Question: I am actually looking for a way to display the 'debug' log inside the app e.g. inside a 'UITextView'. I just want this for debugging while developing not for productive.
I have been searching a while but you just get tips for how to change the layout of the debug log and other stuff but I don't see a way how to access the debug output.
Did anybody already do this or is there any way how to access the debug log? I could imagine Apple just blocked this totally and you cannot access this information.
I would like to get this information:

---
I found something that can <URL>. Does somebody know how to include it into a project?
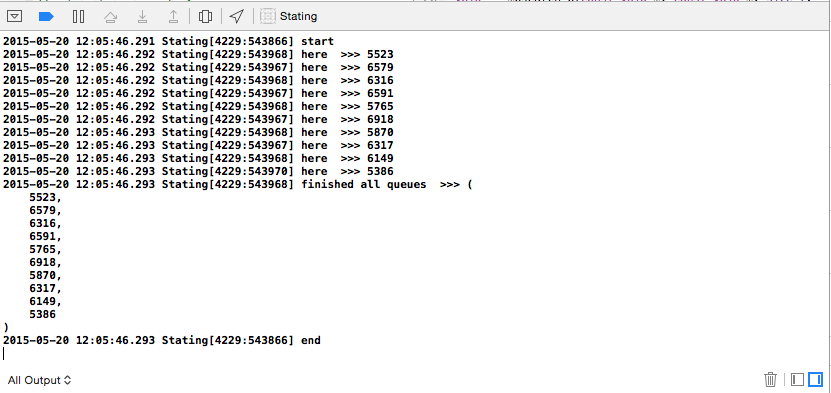
Answer: Following code is to save debug log text in text file. This will help in getting debug text in textview also.
Try with this :
'''
NSArray *paths = NSSearchPathForDirectoriesInDomains(NSDocumentDirectory,
NSUserDomainMask, YES);
NSString *documentsDirectory = [paths objectAtIndex:0];
NSString *logPath = [documentsDirectory
stringByAppendingPathComponent:@"app.log"];
freopen([logPath cStringUsingEncoding:NSASCIIStringEncoding],"a+",stderr);
NSDictionary *fileAttributes = [[NSFileManager defaultManager] attributesOfItemAtPath:logPath error:nil] ;
NSNumber *fileSizeNumber = [fileAttributes objectForKey:NSFileSize];
long long fileSize = [fileSizeNumber longLongValue];
if(fileSize > <PHONE>){
freopen([logPath cStringUsingEncoding:NSASCIIStringEncoding],"w",stderr);
}
'''